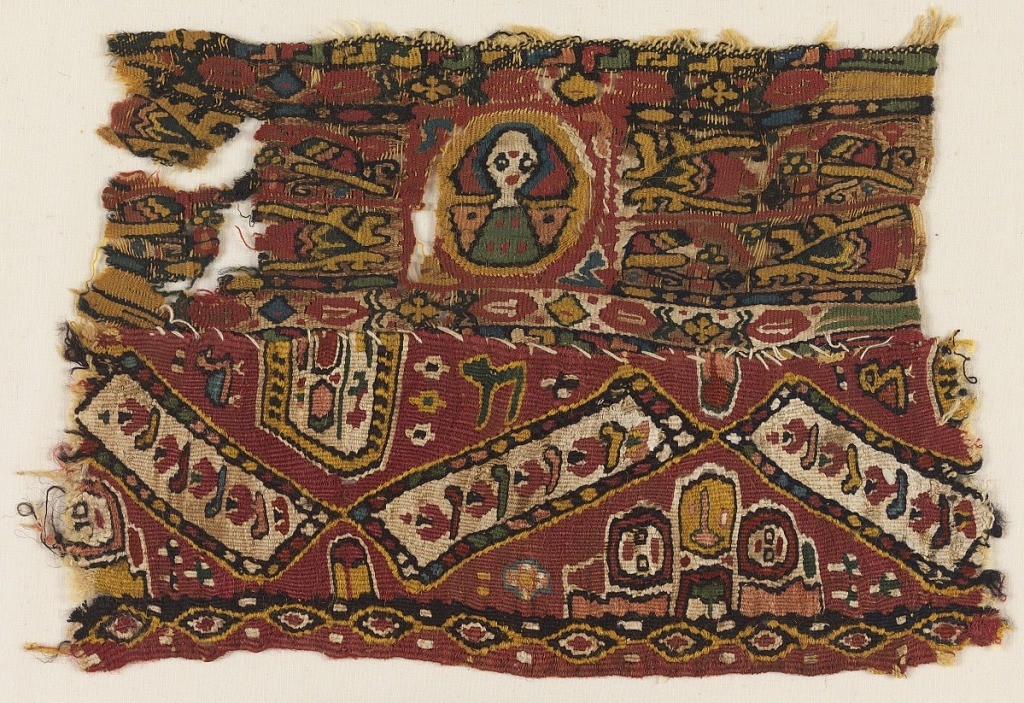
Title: Textile
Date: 700–1000
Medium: linen, wool Technique: tapestry weave
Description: Two pieces sewn together. Tapestry weave linen and wool textile with design of a figure within a roundel surrounded by yellow patterns on a red ground.  At bottom, three interconnected rectangles aurrounded by birds, flowers and heads. Three bands of horizontal geometric ornament: at top, interlocking L-shapes; at center, flowers, lozenges and diamonds; at bottom, interconnected eye forms with dots.